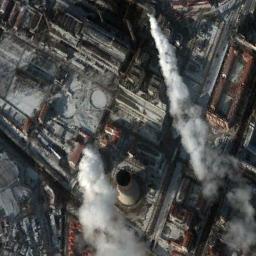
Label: thermal_power_station